Field crop: maize
Growth stage: 2
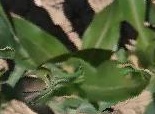
Species: maize